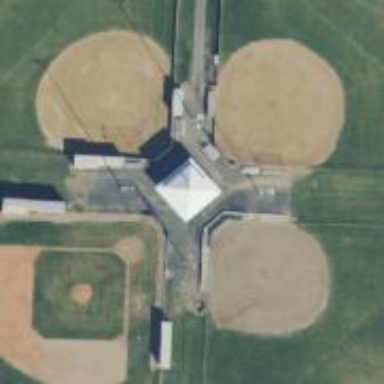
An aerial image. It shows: Baseball pitch for leisure and sports activities.